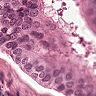
Metastatic tissue present: yes